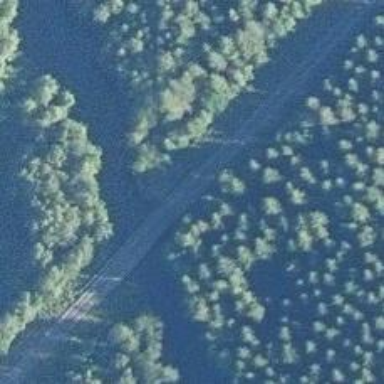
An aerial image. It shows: Continuous rail bridge crossing over railway track.